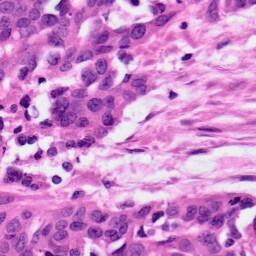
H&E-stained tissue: Ovarian